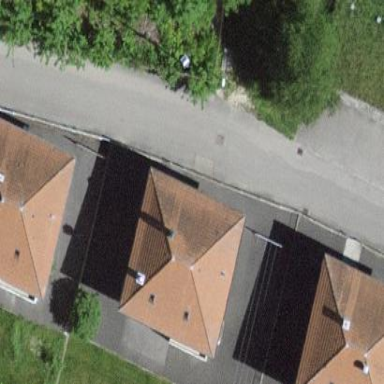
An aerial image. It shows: Residential building.